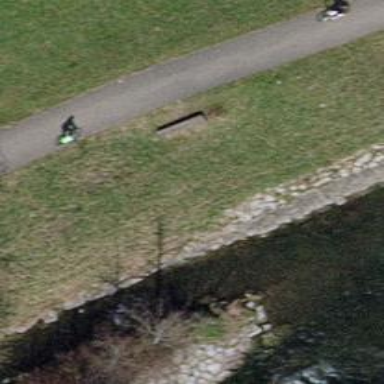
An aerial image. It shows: Brown bench in the vicinity.